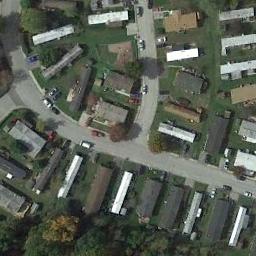
Label: residential